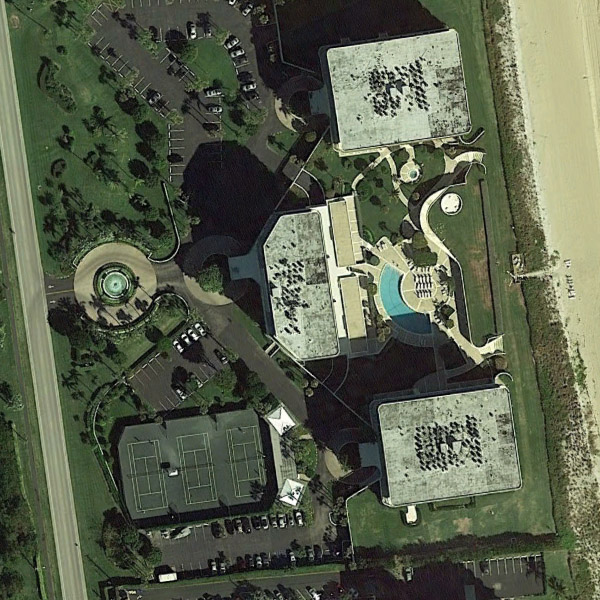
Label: Resort